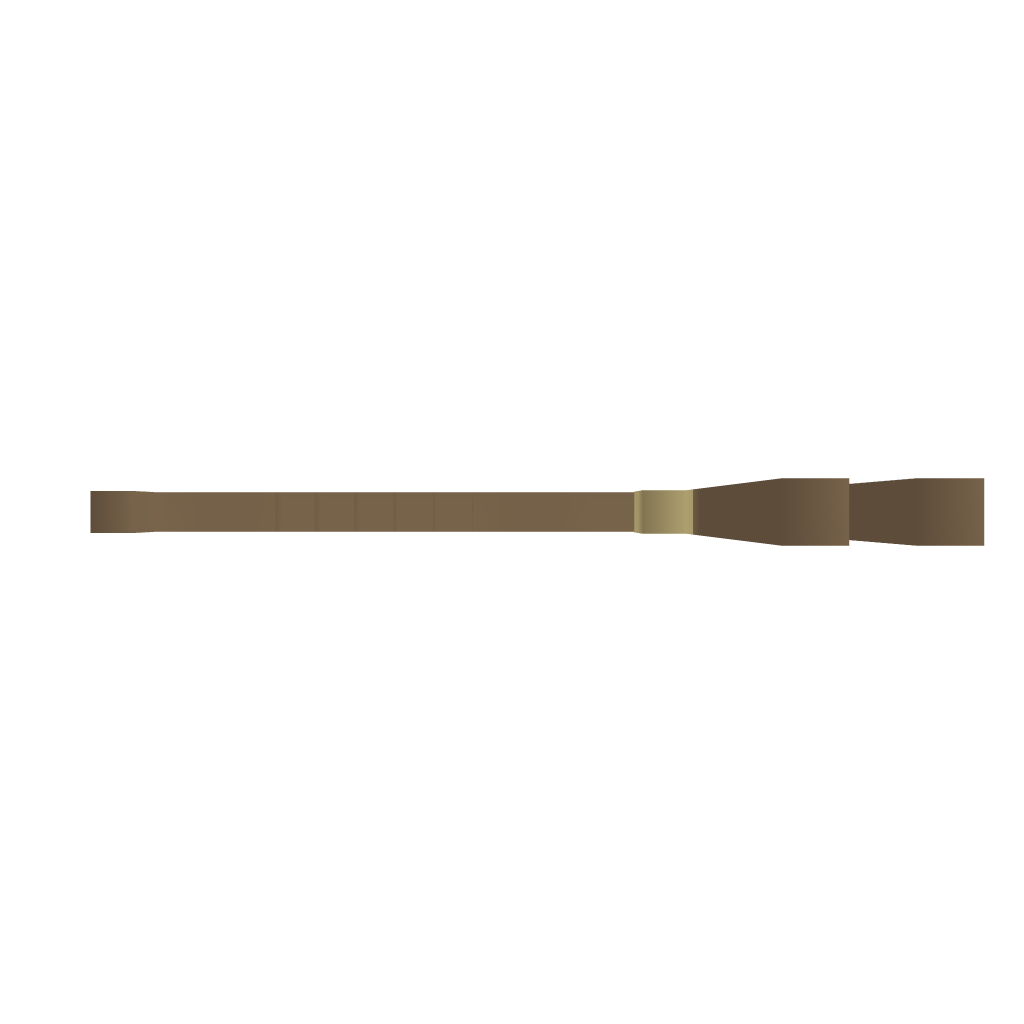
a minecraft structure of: Japanese style? Fishing hut